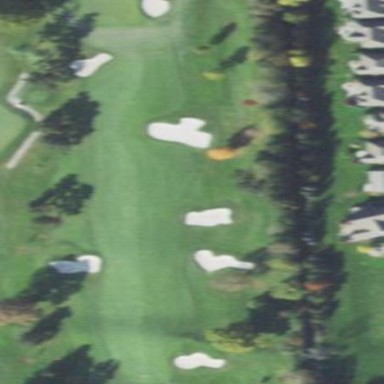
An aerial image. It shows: Golf fairway surrounded by grass.